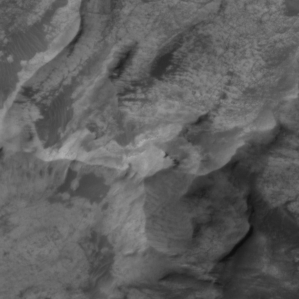
Label: non_frost